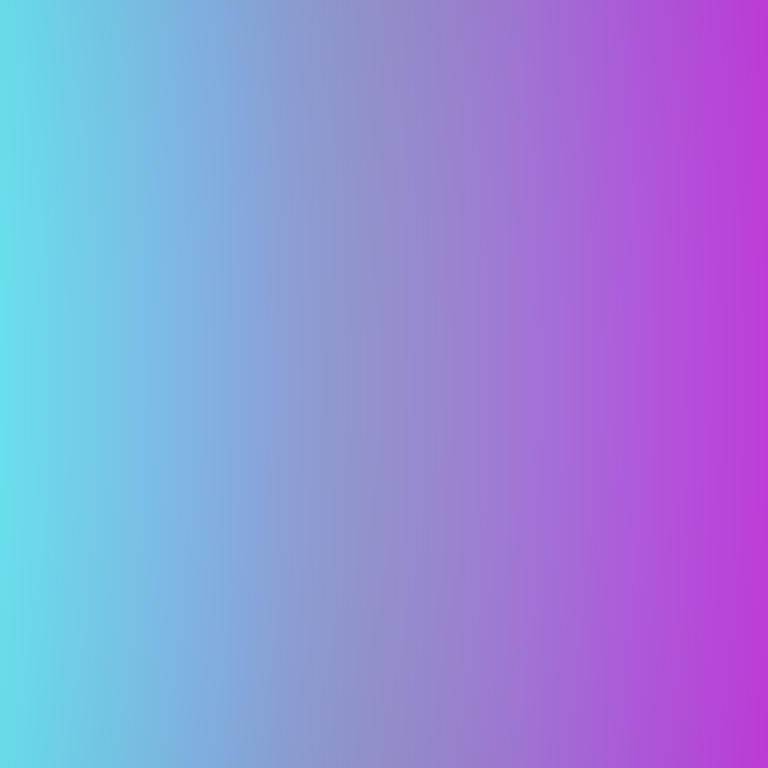
Abstract light effect, smooth gradient from cyan to magenta, serene atmosphere, soft glow, no room, no furniture, no objects.